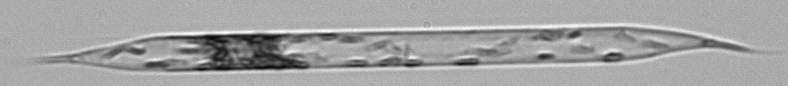
Label: Rhizosolenia